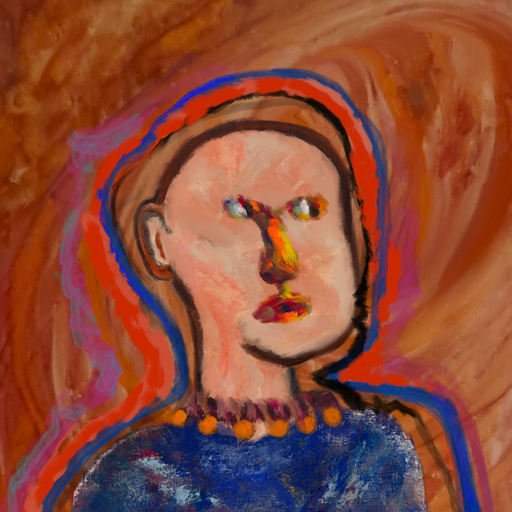
Background: Pious_Lady, Head And Neck Side: Roy_Bahadur, Face Side: An_Impression, Bust: Irani, Hair Side: Experience, Head Accessory: Blank, Second Necklace: Blank, Necklace: Doll, Baby: Blank